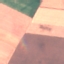
Land use / land cover: AnnualCrop